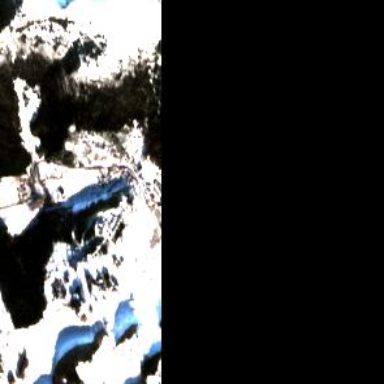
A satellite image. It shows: Area designated for winter sports.